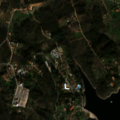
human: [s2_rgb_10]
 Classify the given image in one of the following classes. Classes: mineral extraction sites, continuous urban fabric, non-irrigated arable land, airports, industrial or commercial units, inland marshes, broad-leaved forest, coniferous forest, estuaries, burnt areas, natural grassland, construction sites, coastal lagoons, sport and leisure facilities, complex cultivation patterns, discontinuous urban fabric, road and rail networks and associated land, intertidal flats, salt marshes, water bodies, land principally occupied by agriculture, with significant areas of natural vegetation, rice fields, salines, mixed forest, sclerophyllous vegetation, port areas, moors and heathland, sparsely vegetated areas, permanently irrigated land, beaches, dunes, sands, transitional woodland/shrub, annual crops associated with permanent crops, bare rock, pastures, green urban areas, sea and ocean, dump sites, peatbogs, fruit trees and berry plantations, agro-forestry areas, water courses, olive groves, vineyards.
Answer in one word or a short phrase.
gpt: annual crops associated with permanent crops, land principally occupied by agriculture, with significant areas of natural vegetation, broad-leaved forest, mixed forest, water bodies